Question: This is so contradicting, connecting to 'http://localhost'. opens up 'http://localhost/xampp/' but at the same time Apache via Xampp control panel shows that it is stopped and won't start. It gives me the following error:
XAMPP's Apache can not start while another webserver is using port 80. Please turn it off and try again.
Unsure what to make of this, if Xampp's Apache cannot start then how are the sites under Xampp htdocs load as well as localhost goes to Xampp's internal page.
Here is a snapshot

Any clues will be helpful.
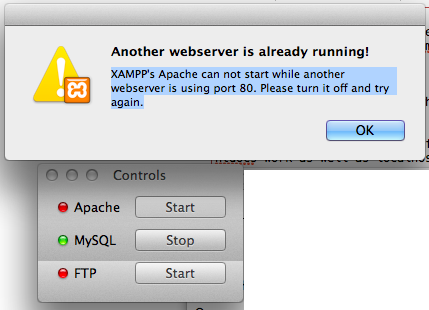
Answer: I typed this complete question but then decided to try one classic solution. I quit Xampp control panel and initiated the application again so this time it showed me this

Which is pretty weird because I did nothing but just close and start the program again. Not even restarted my Apache via command line or anything. Thus seems like a bug in Xampp on Mac.